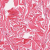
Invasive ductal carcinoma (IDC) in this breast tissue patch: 0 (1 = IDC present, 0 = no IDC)